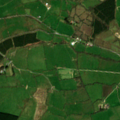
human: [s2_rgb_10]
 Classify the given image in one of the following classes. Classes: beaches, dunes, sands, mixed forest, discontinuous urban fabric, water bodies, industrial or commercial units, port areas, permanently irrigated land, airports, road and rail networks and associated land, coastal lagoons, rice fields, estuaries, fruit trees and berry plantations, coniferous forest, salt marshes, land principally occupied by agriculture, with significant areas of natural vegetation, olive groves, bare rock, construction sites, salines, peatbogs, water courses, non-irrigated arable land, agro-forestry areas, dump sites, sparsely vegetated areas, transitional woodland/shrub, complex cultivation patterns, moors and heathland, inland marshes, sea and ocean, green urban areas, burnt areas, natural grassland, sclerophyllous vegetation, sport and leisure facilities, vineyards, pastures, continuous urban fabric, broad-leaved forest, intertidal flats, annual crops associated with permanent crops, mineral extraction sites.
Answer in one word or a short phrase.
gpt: pastures, coniferous forest